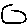
Label: circle